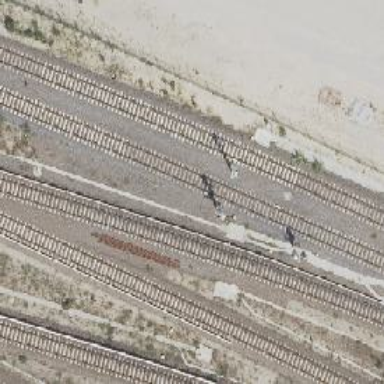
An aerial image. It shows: Railway signal.